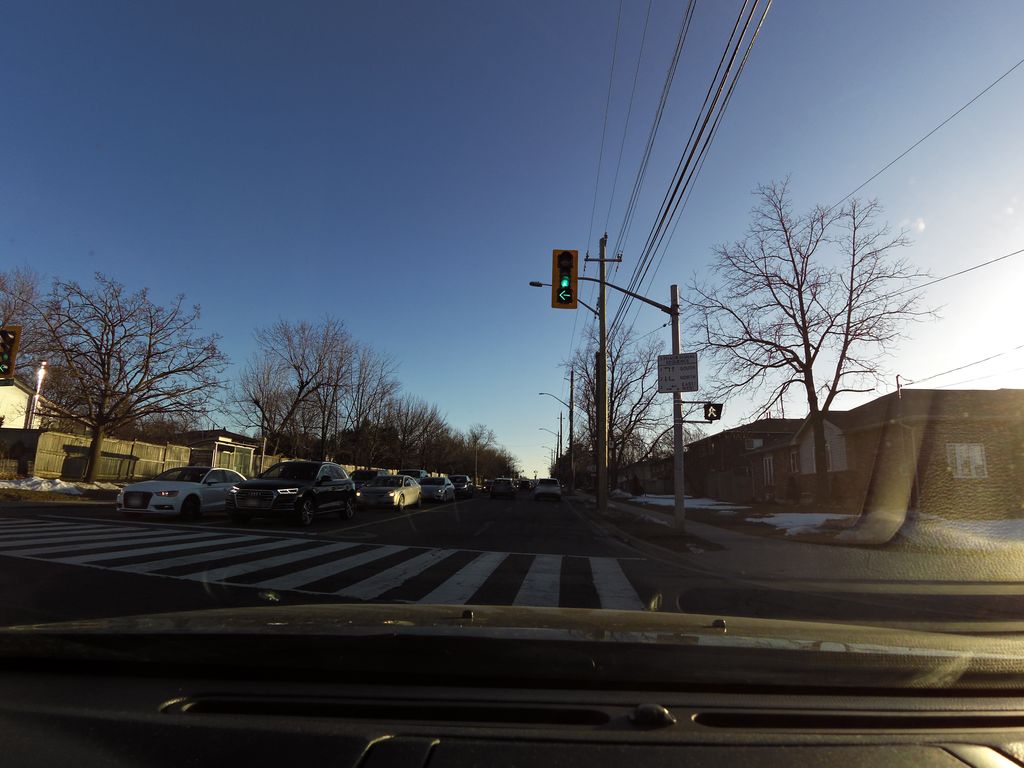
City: hamilton